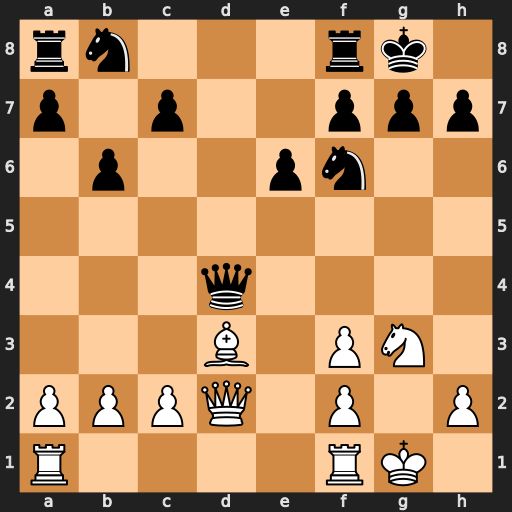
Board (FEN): rn3rk1/p1p2ppp/1p2pn2/8/3q4/3B1PN1/PPPQ1P1P/R4RK1
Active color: w
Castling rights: -
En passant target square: -
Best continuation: Bxh7+ Kxh7 Qxd4